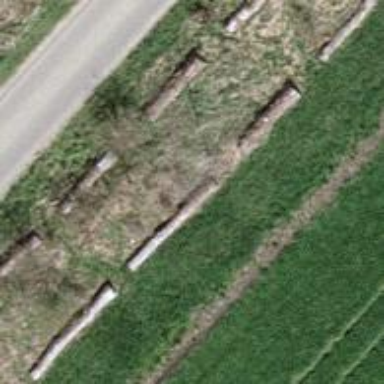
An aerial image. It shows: Row of trees in natural setting.